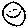
Label: smiley face